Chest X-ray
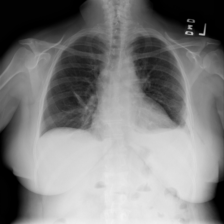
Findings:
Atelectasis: negative
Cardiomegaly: negative
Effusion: negative
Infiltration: negative
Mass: negative
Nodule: negative
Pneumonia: negative
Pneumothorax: negative
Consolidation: negative
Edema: negative
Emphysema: negative
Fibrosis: negative
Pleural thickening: negative
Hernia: negative